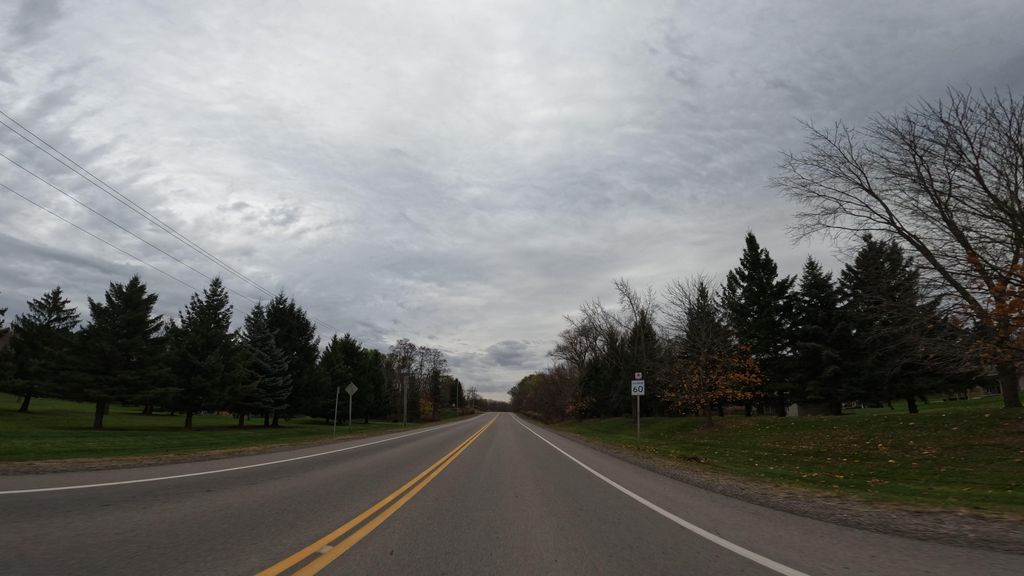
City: hamilton